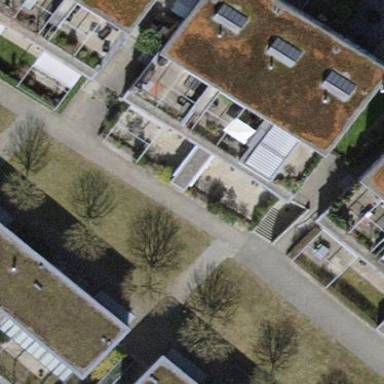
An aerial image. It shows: Building with flat roof.